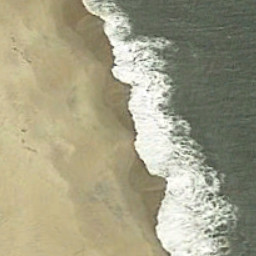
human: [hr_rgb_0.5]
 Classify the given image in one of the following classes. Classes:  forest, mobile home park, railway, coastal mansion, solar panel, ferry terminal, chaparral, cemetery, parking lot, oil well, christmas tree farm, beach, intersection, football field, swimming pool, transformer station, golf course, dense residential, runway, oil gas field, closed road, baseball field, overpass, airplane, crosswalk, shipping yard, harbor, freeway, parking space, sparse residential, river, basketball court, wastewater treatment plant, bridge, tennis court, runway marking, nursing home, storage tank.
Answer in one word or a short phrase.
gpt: beach